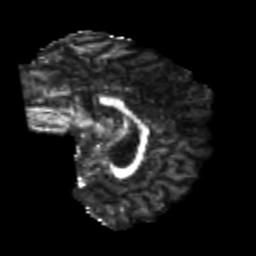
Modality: FA
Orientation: sagittal
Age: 25
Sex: female
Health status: healthy
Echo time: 0.074 s